Interaction volume radius: 10 \u00c5
Interaction volume height: 45 \u00c5
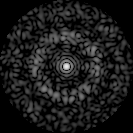
Disorder parameter: 0.8485